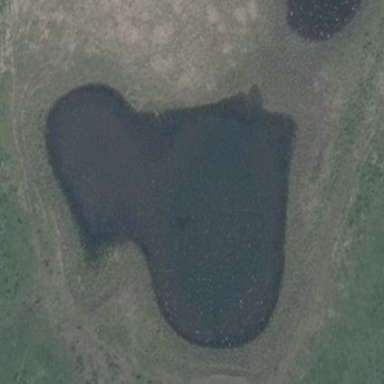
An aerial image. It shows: Pond surrounded by natural water.